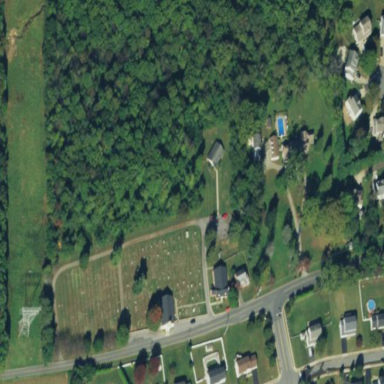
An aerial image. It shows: Cemetery with graves.